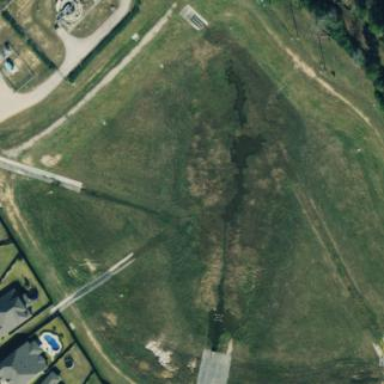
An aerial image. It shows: Detention basin with water.